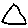
Label: triangle